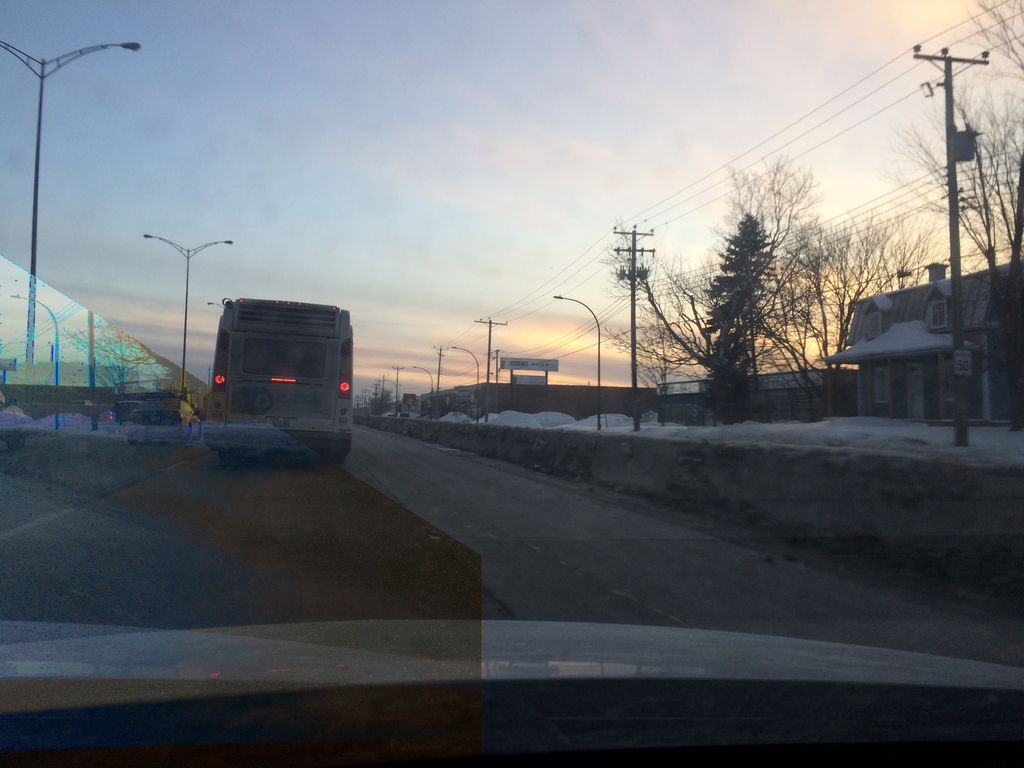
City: montreal